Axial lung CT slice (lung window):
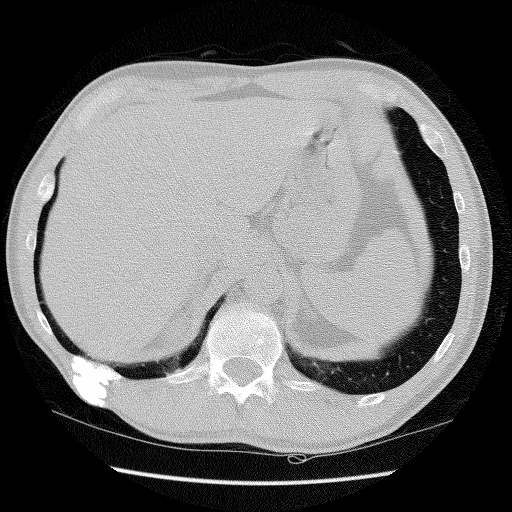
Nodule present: no